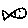
Label: fish